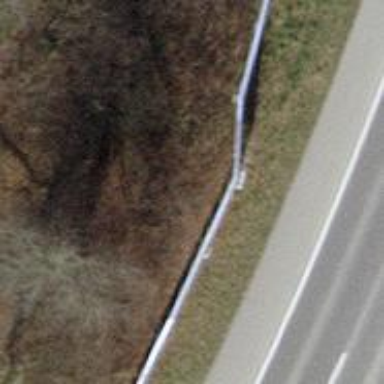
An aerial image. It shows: Noise barrier wall.